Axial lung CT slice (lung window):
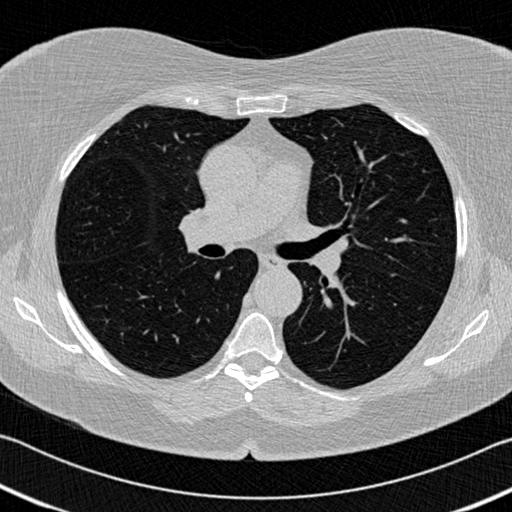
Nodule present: no